Question: There is implementation of simple main window:
'''
#include "mainwindow.h"
#include <QtWidgets>
MainWindow::MainWindow(QWidget *parent) : QMainWindow(parent)
{
QAction *someAction = new QAction(tr("&Action"), this);
someAction->setShortcuts(QKeySequence::Quit);
connect(someAction, &QAction::triggered, this, &QWidget::close);
QMenu* someMenu = menuBar()->addMenu(tr("&SomeMenu"));
someMenu->addAction(someAction);
}
'''
The menu option looks as following:

I would expect that there would be underline under leter 'A' of word 'Action' and that shortcut 'Ctrl+Q' would quit program. However pressing 'Ctrl+Q' does nothing and there is no underline. However when I click on this menu option by mouse then it works as expected. This was tested on Ubuntu with 'Qt 5'. How to make the shortcut and underline work properly?
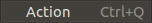
Answer: So the problem is solved. I had previously installed Qt 5.2.1 by apt-get and this is Ubuntu 14.04. I have installed Qt 5.4.0 from official website, configured Qt Creator to use this one and using the same code everything started to work - shortcuts work and underline is under menu option.